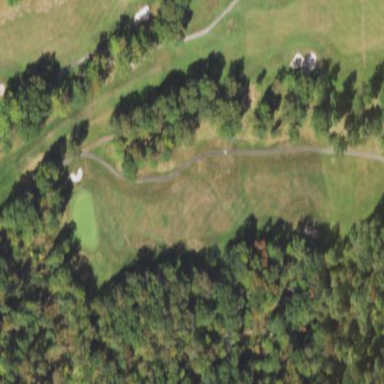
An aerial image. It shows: Golf fairway surrounded by grass.